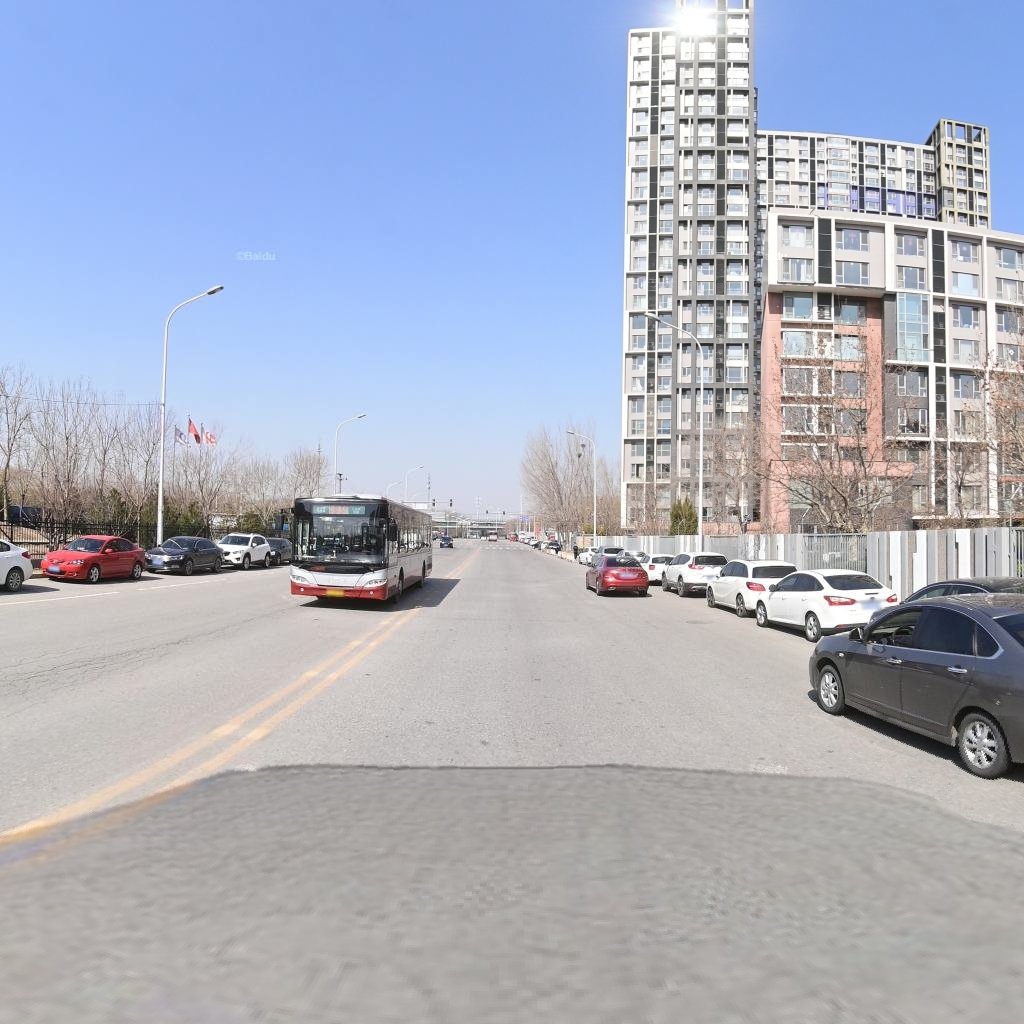
Region: Chaoyang
Road damage annotations: transverse crack, alligator crack